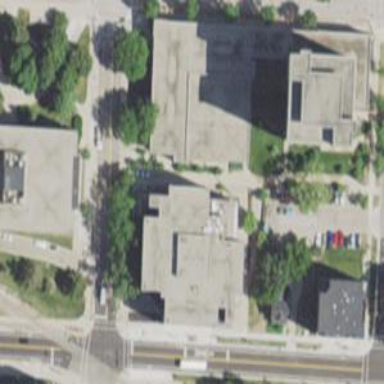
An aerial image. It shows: University building.